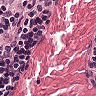
Metastatic tissue present: no